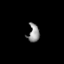
Tissue: lung
Cell type: T cells
Senescence score: 0.2221
Nuclear area (px): 200
Mean DAPI intensity: 141.395